Field crop: maize
Growth stage: 1
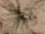
Species: salsola